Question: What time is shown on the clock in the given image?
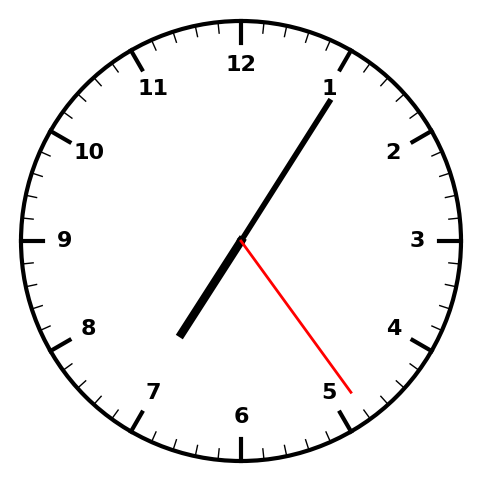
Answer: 07:05:24